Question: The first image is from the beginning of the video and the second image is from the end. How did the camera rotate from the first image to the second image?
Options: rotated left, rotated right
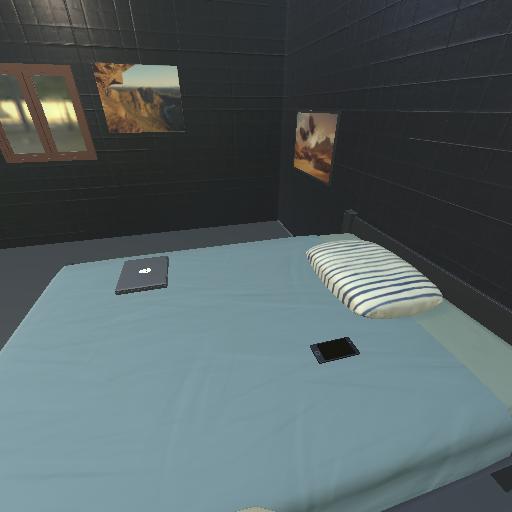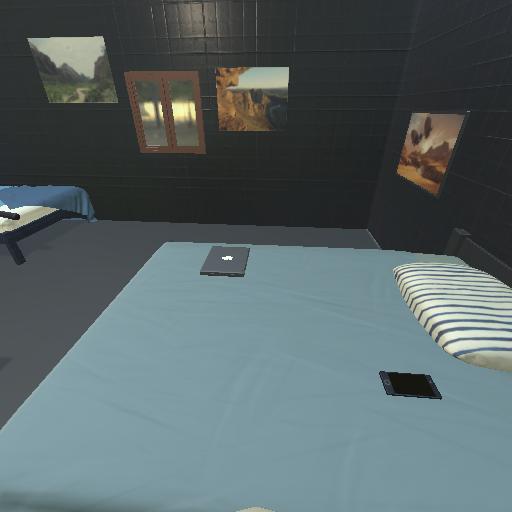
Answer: rotated left